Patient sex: M
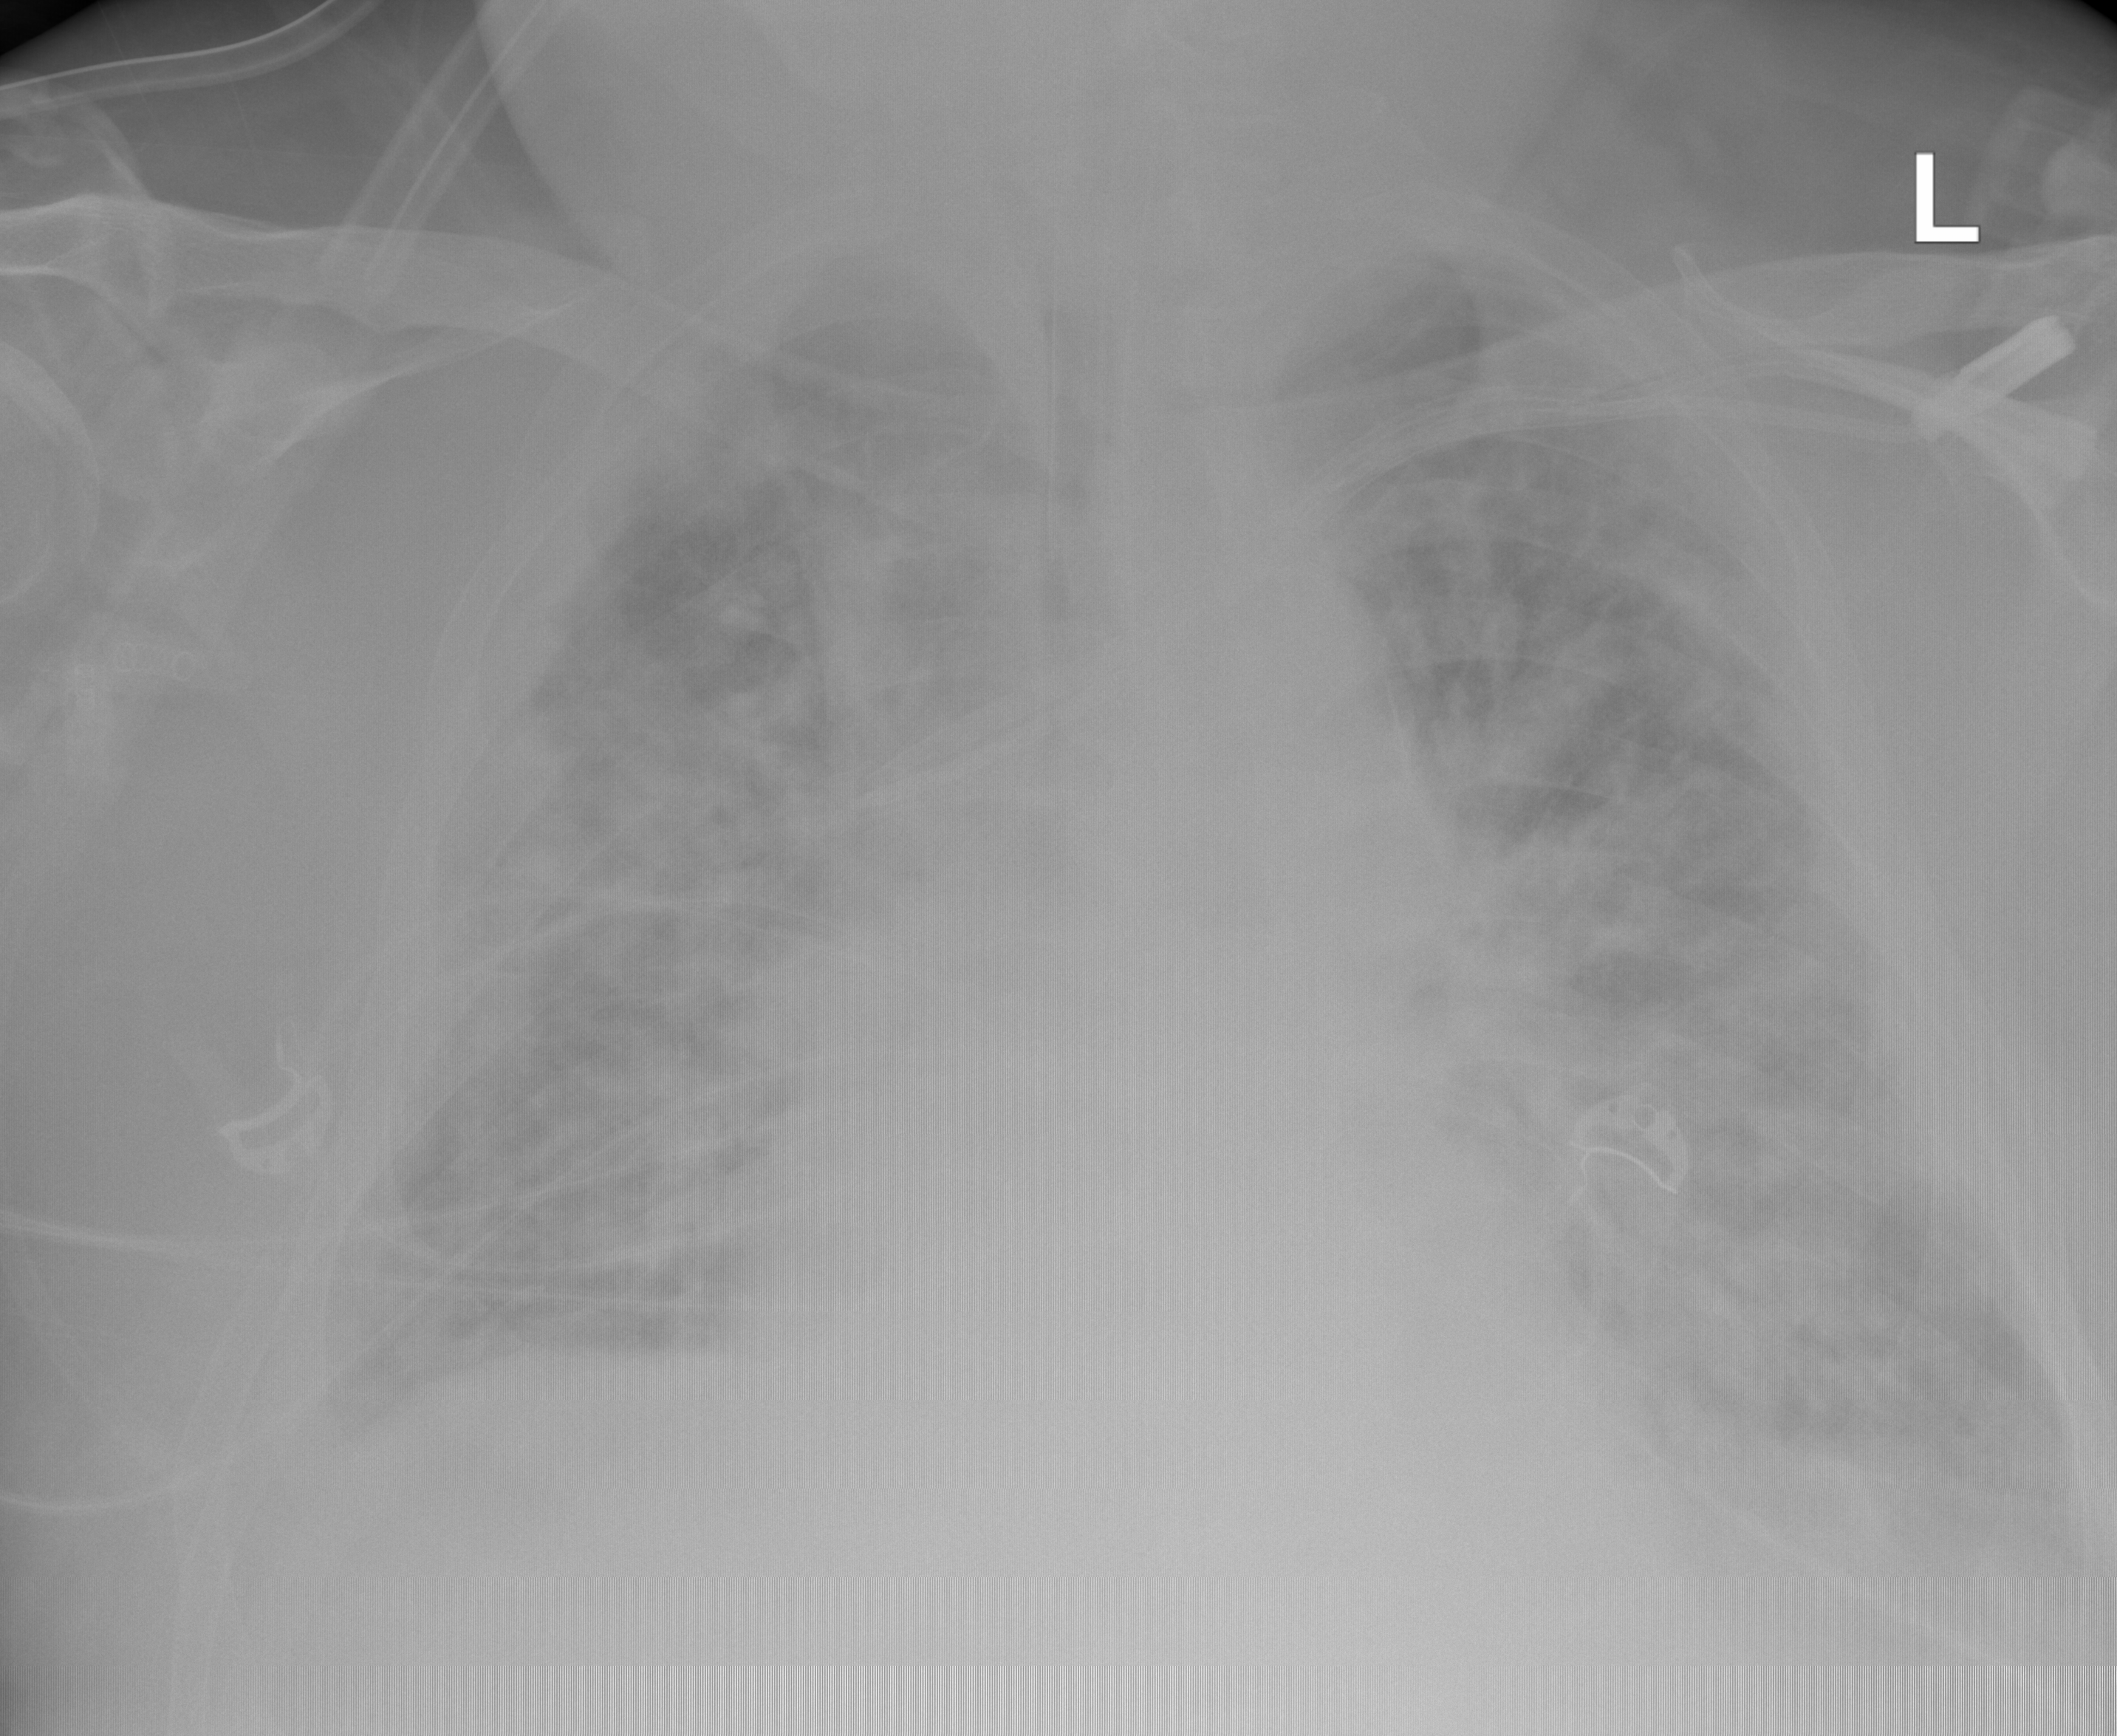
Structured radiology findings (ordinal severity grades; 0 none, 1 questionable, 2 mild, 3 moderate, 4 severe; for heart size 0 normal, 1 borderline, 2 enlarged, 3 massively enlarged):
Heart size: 2
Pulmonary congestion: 3
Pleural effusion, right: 2
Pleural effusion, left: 2
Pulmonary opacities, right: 3
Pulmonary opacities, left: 3
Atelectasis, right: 2
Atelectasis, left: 2